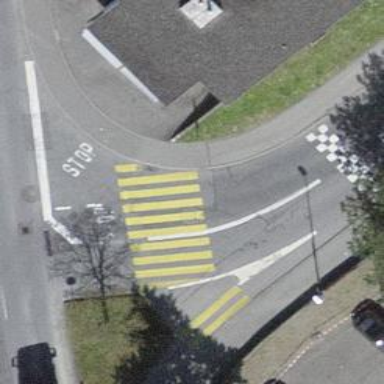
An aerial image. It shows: Uncontrolled zebra crossing with notable zebra markings.